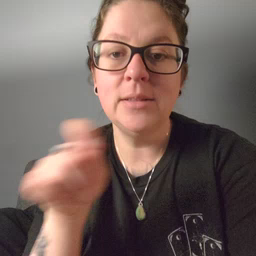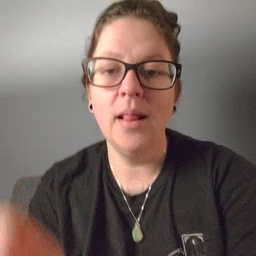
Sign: pencil